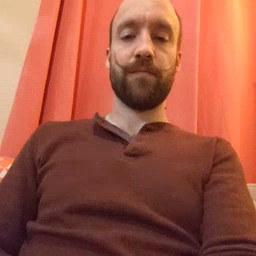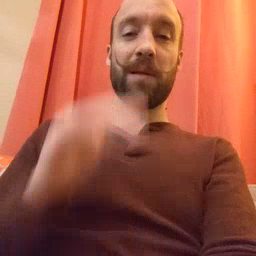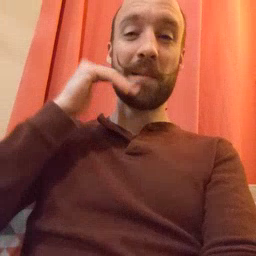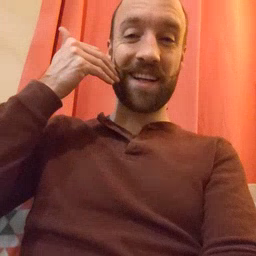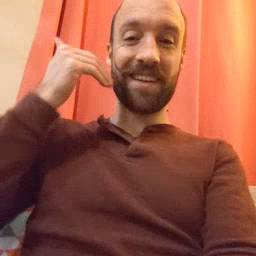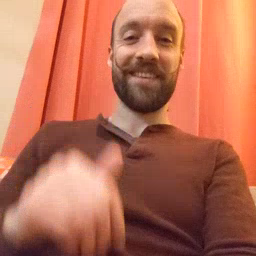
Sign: smile